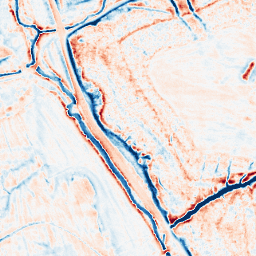
Category: edge_preserving
Decomposition family: anisotropic_diffusion
Decomposition parameters: iterations: 50
kappa: 100
gamma: 0.1
Upsampling method: sinc_blackman
Upsampling parameters: scale: 8
kernel_size: 16
Upsampling scale: 8